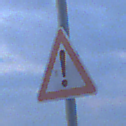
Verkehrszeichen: Gefahrenstelle
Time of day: Dawn
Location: Outdoor (Urban)
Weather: PartlyCloudy
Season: NotSpecified
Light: Natural